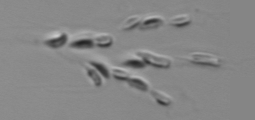
Label: Dinobryon